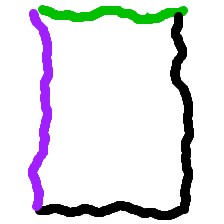
Shape: rectangle